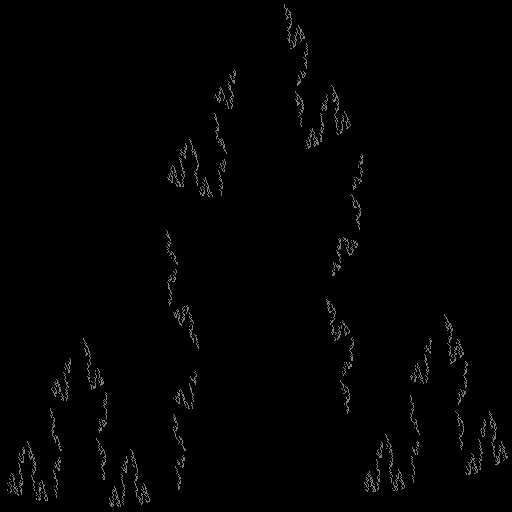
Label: koch_curve